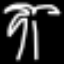
Label: palm tree